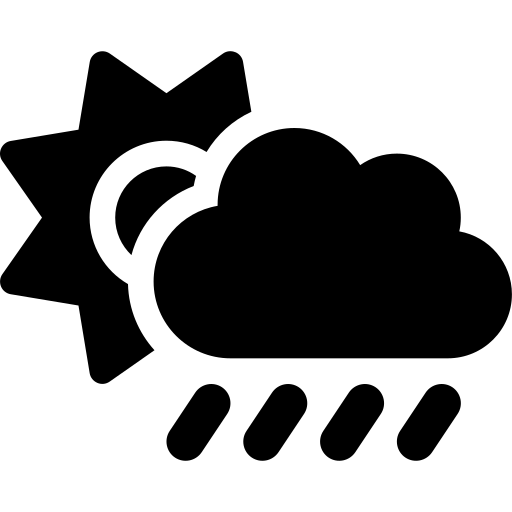
Tags: icon, FontAwesome, fa-icon, solid, cloud, sun, rain